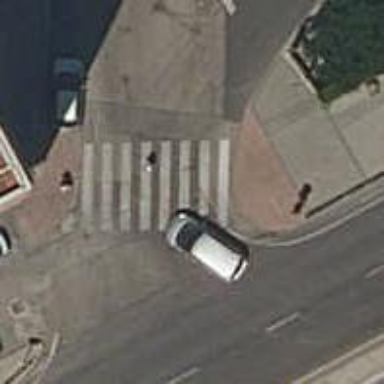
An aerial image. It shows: Uncontrolled crossing on the road.